Breast ultrasound image
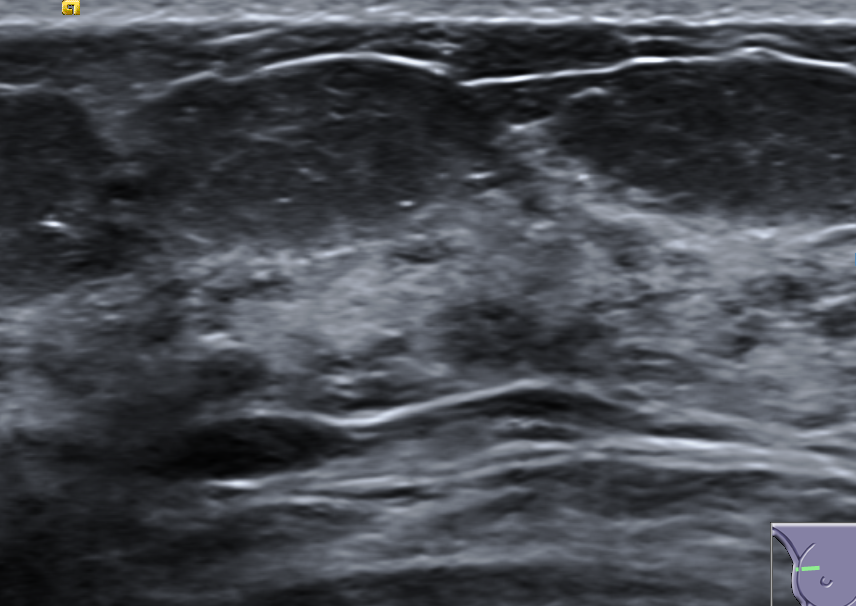
Diagnosis: normal